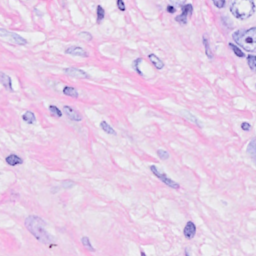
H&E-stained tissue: Breast